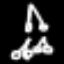
Label: chair